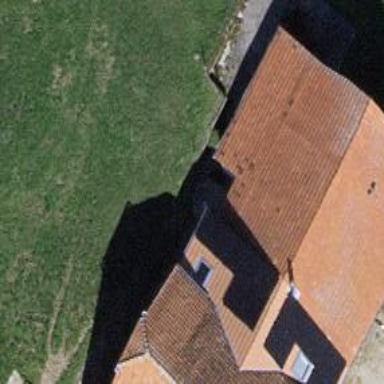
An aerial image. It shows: Part of building.